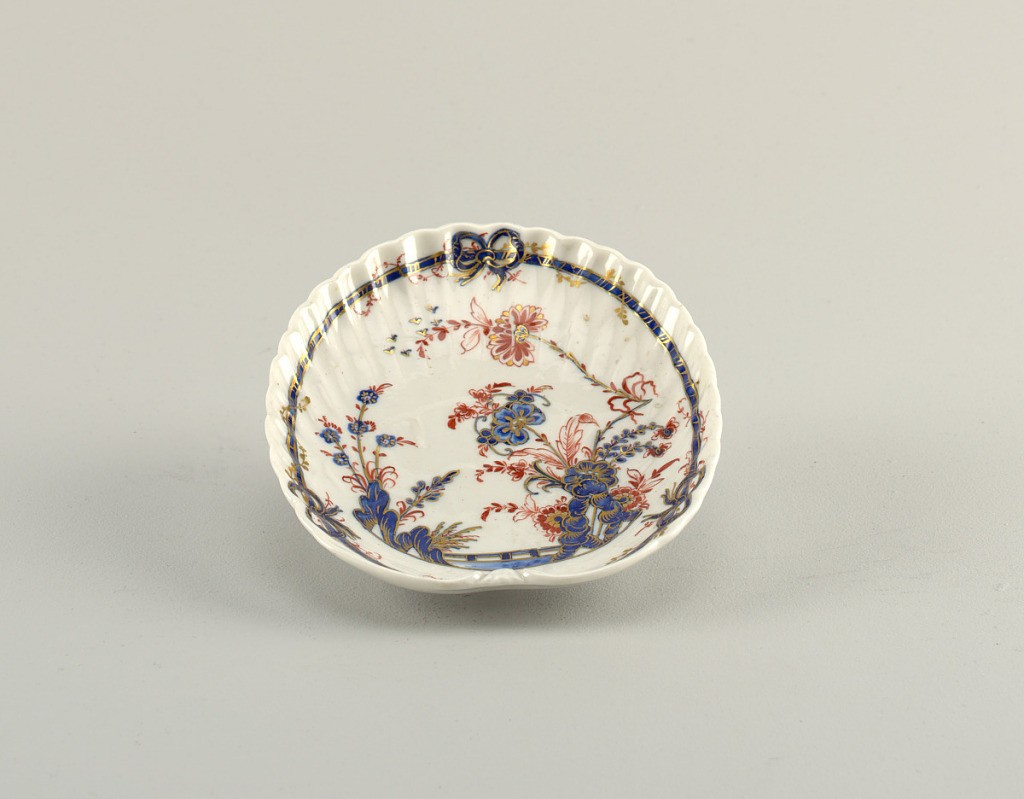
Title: Dish (One of Six)
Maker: Cozzi Porcelain Factory, Italian, 1763 – 1812
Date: ca. 1765
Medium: hard paste porcelain, vitreous enamel, gold
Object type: dish
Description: Scalloped shell form with Chinese-style decoration and bow knot.